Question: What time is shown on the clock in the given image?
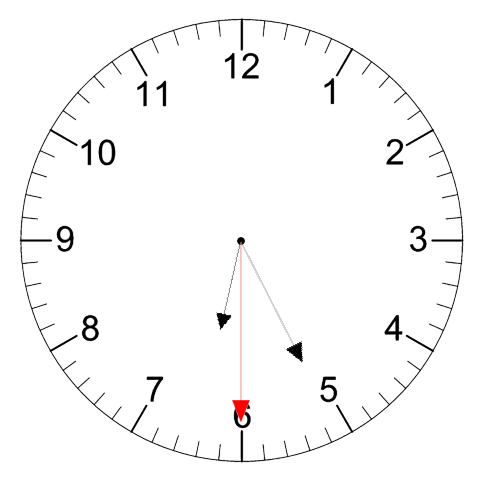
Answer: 06:25:30